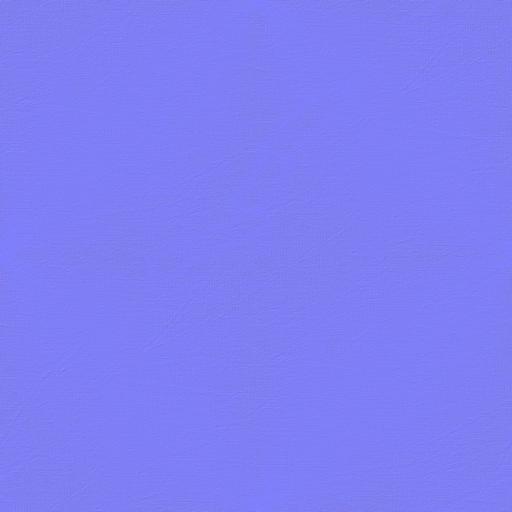
cloth fabric old white